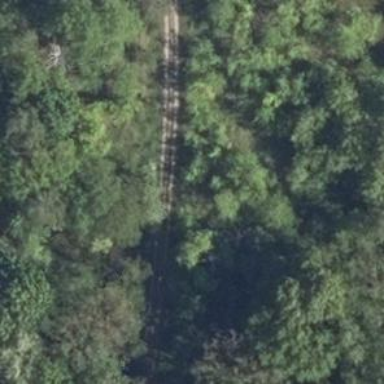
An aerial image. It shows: Track road with grade3 tracktype.